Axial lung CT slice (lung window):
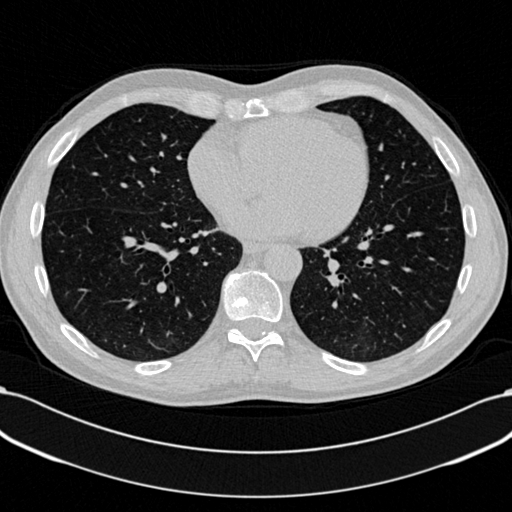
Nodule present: no